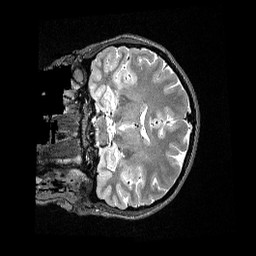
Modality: T2w
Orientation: coronal
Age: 28
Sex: female
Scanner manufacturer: siemens
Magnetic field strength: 3 T
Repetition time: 3.2 s
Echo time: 0.479 s